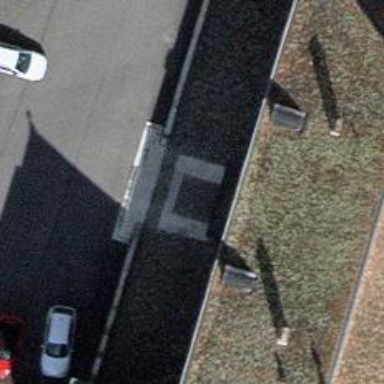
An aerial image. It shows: Pedestrian road.